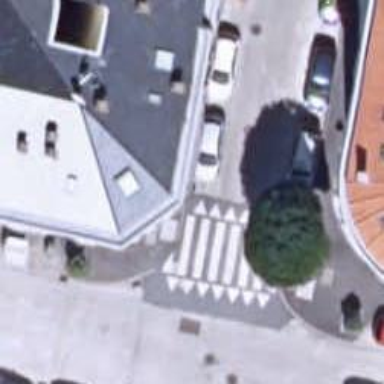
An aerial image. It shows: Marked zebra crossing with traffic calming table.